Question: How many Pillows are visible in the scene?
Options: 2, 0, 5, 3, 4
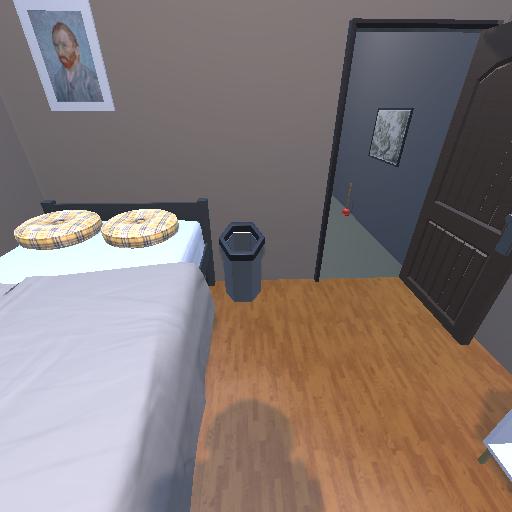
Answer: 2